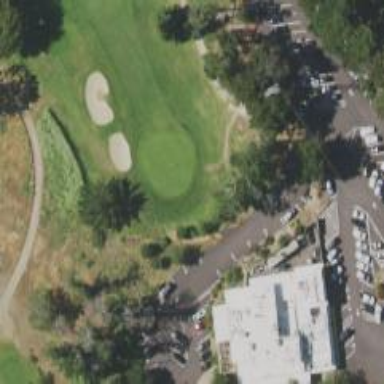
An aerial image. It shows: Footway that doubles as golf path.